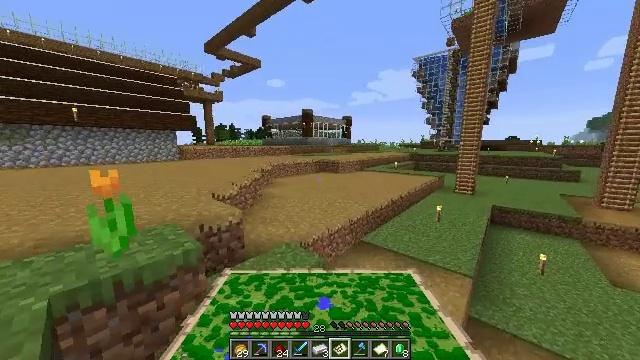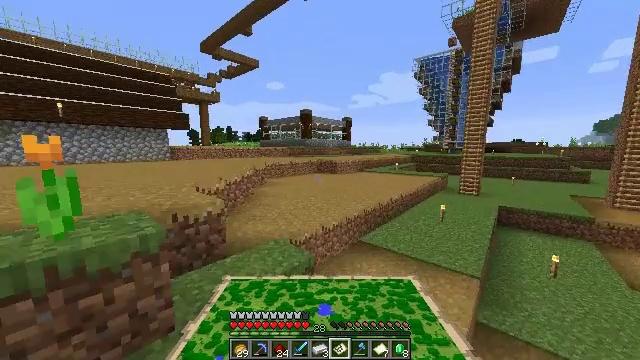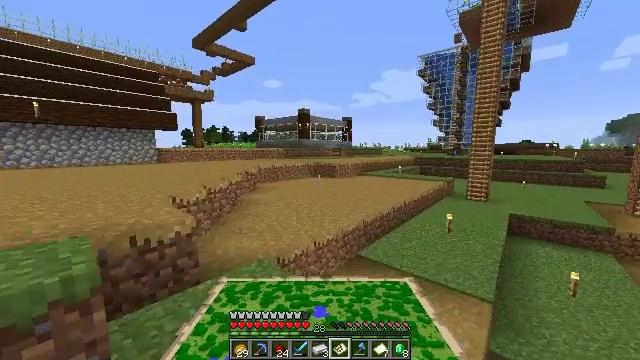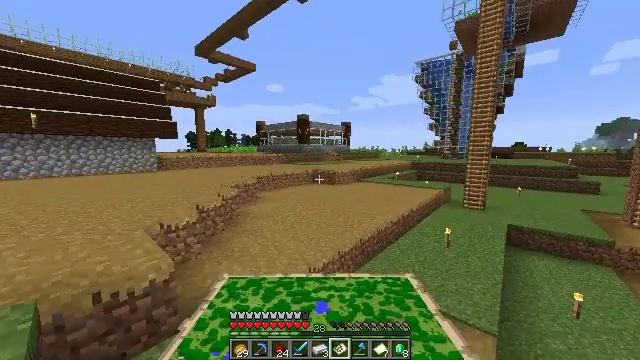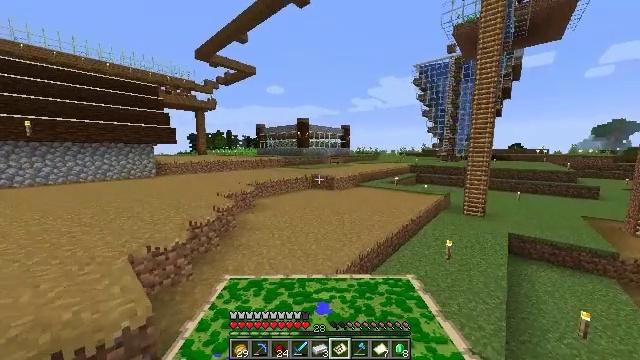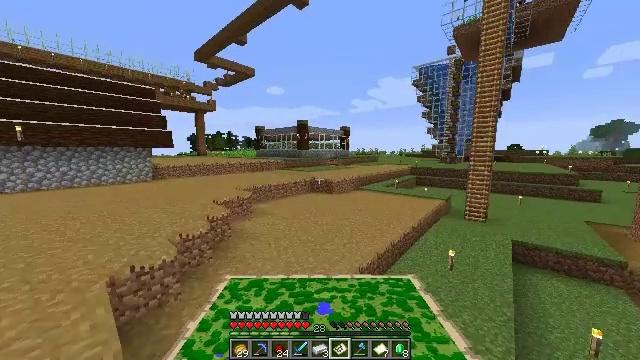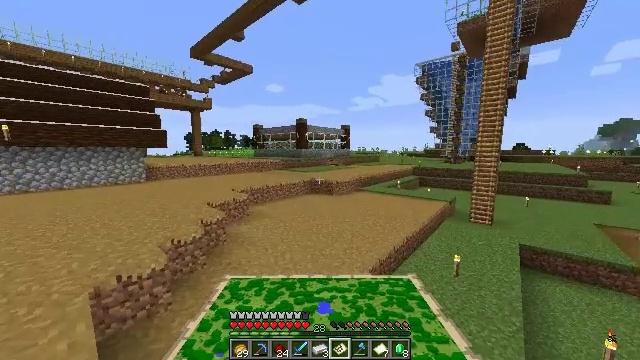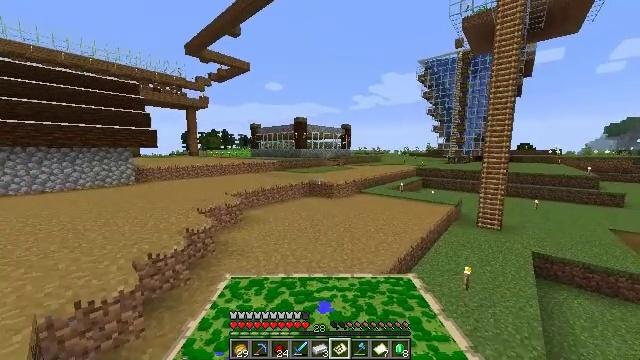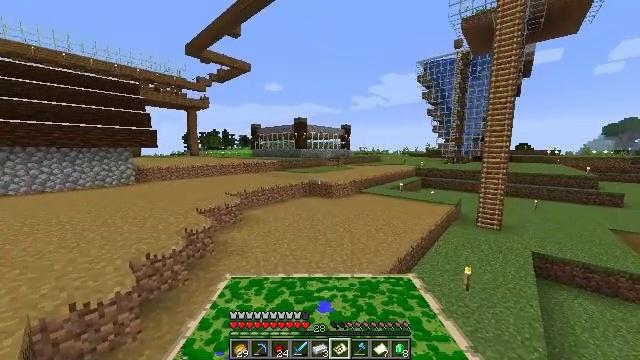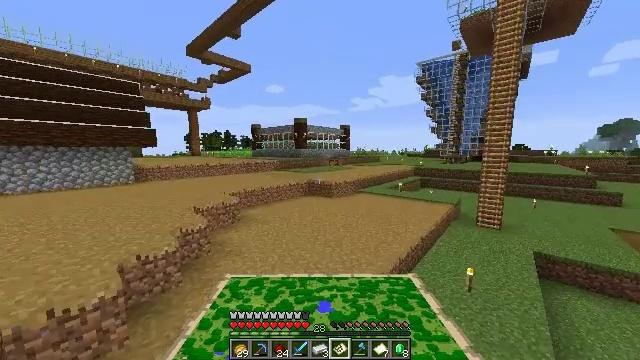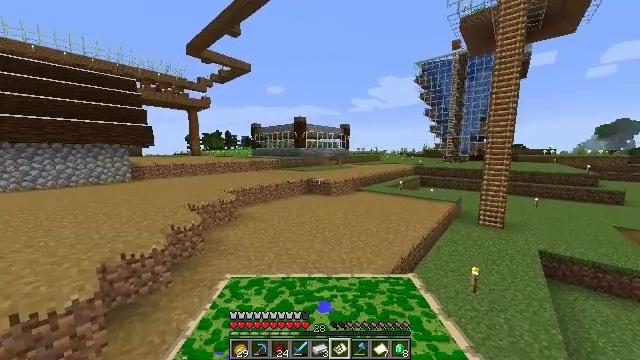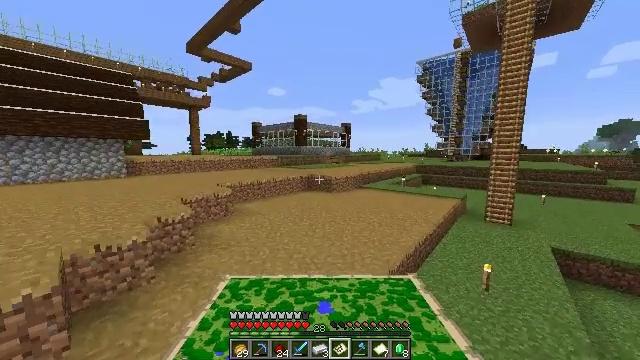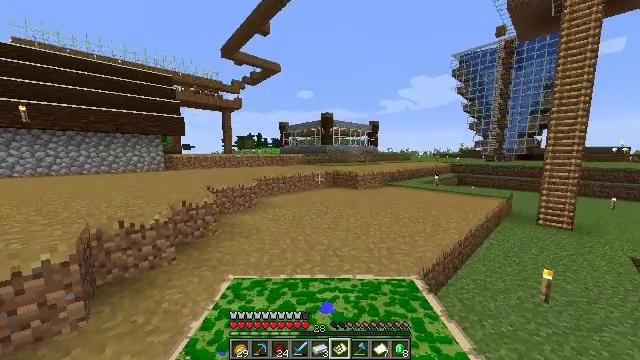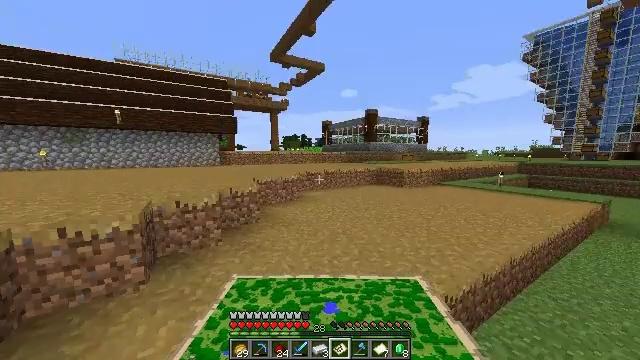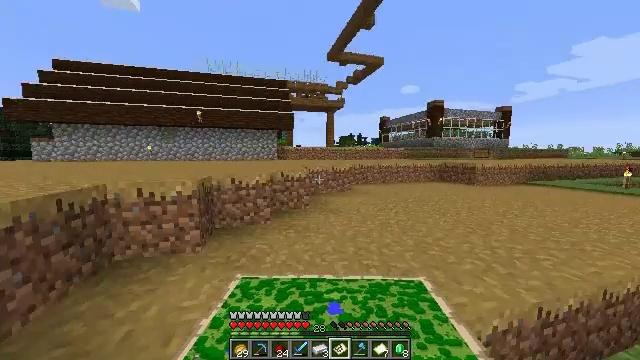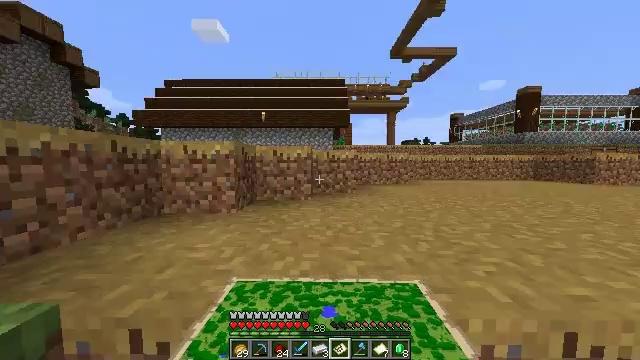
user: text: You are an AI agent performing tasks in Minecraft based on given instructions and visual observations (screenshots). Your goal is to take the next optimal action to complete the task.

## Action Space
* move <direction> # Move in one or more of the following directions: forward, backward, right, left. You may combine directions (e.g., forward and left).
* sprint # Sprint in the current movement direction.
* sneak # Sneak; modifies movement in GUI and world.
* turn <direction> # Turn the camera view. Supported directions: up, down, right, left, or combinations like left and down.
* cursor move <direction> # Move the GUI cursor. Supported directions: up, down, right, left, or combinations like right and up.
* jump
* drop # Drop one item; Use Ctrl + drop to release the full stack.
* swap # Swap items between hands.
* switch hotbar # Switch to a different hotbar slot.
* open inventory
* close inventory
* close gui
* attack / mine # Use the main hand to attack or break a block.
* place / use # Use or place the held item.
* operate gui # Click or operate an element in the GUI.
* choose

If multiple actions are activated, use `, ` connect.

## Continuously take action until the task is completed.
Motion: motion action
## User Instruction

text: Use materials in the crafting table to make an item frame.
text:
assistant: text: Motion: move forward, sprint, turn up, jump
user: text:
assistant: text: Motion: move forward, sprint, jump
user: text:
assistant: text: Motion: move forward, jump
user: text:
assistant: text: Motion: move forward, jump
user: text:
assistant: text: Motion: move forward, jump
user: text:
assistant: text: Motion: move forward, sprint, jump
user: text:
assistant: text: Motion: move forward, sprint, jump
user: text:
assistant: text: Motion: move forward, sprint, jump
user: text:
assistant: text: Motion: move forward, jump
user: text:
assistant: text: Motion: move forward, jump
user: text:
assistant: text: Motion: move forward, jump
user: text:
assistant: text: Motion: move forward, sprint, turn left, jump
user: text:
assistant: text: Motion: move forward, sprint, turn left, jump
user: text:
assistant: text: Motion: move forward, sprint, turn left, jump
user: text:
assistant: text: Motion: move forward, sprint, turn left and up, jump
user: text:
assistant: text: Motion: move forward, turn left and up, jump
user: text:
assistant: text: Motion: move forward and move right, turn left and up, jump
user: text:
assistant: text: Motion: move forward and move right, turn left and up, jump
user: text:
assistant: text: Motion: move forward and move right, turn left and up, jump
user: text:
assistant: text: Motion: move right
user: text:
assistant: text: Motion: move right, turn left
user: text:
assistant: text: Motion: move right
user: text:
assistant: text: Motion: move right
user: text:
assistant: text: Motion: move right
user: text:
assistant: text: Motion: move right
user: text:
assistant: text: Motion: move right
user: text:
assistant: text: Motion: move right
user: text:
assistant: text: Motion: move right
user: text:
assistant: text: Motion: move right
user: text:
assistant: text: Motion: move right